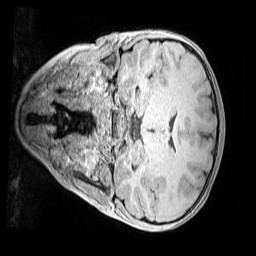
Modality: MP2RAGE
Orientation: coronal
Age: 11
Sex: female
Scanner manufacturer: siemens
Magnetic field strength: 3 T
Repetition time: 4 s
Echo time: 0.00299 s